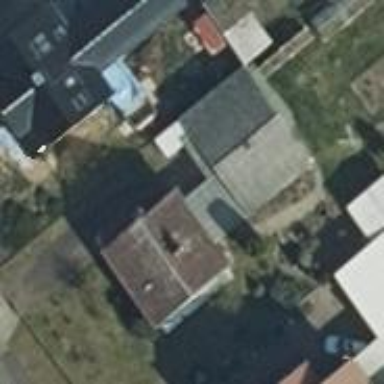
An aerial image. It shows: Shed building.